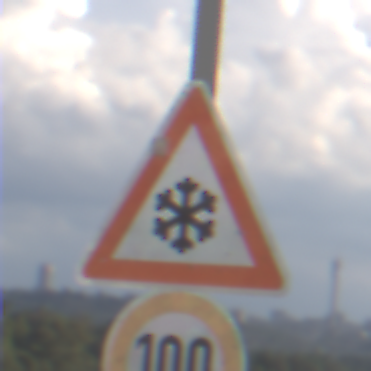
Verkehrszeichen: SchneeOderEisglaette
Zusatzzeichen unten: Geschwindigkeit100
Umgebung: Outdoor, Nature
Tageszeit: MorningAfternoon
Wetter: PartlyCloudy
Licht: Natural
Jahreszeit: NotSpecified
Kontrast: HighContrast